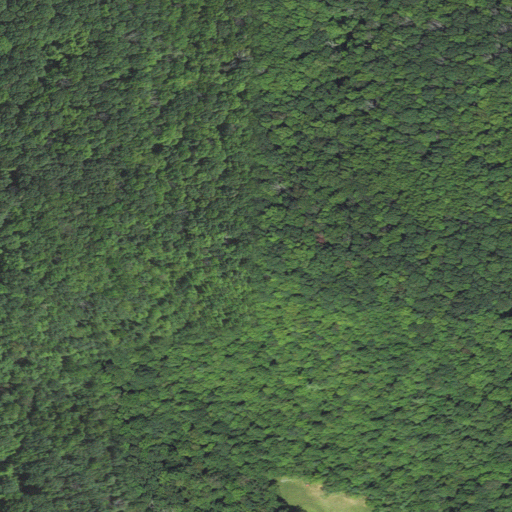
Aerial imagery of ridge(s) in North Carolina named Curly Mapel Ridge containing deciduous forest and shrub